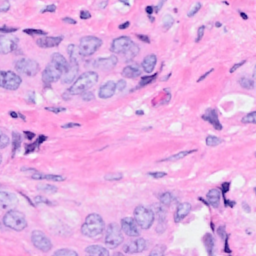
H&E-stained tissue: Breast